Question: I'm developing an e-commerce website and in the cart page I have a table where the user can find all the items that he had add on the cart, but when I display the website in mobiles all the information in the cart table are too compressed so I want to put the product name under the image in CSS.
If someone can help me it will be nice.

'''
<div class="container-table-cart pos-relative">
<div class="wrap-table-shopping-cart bgwhite">
<table class="table-shopping-cart">
<tr class="table-head">
<th class="column-1"></th>
<th class="column-2">{{ 'cart.general.heading_product_name' | t }}</th>
<th class="column-3">{{ 'cart.general.heading_unit_price' | t }}</th>
<th class="column-4 p-l-70">{{ 'cart.general.heading_quantity' | t }}</th>
<th class="column-5">{{ 'cart.general.heading_total' | t }}</th>
</tr>
{% for item in cart.items %}
<tr class="table-row" data-line="{{ forloop.index }}">
<td class="column-1">
<div class="cart-img-product b-rad-4 o-f-hidden">
<a href="{{ item.url }}">
<img src="{{ item | img_url: '90x120' }}" alt="{{ item.title | escape }}" title="{{ item.title | escape }}" class="" />
</a>
</div>
</td>
<td class="column-2">
<a href="{{ item.url }}">{{ item.product.title }}</a>
{% unless item.variant.title contains 'Default' %}
<br />
<small>{{ item.variant.title }}</small>
{% endunless %}
{% if settings.product_quantity_message and item.variant.inventory_management and item.variant.inventory_quantity <= 0 and item.variant.incoming %}
{% assign date = item.variant.next_incoming_date | date: format: 'month_day_year' %}
<br />
<small>{{ 'products.product.will_not_ship_until' | t: date: date }}</small>
{% endif %}
{% assign property_size = item.properties | size %}
{% if property_size > 0 %}
{% for p in item.properties %}
{% if forloop.first %}<br>{% endif %}
{% unless p.last == blank %}
{{ p.first }}:
{% if p.last contains '/uploads/' %}
<a href="{{ p.last }}">{{ p.last | split: '/' | last }}</a>
{% else %}
{{ p.last }}
{% endif %}
<br>
{% endunless %}
{% endfor %}
{% endif %}
</td>
<td class="column-3">{{ item.price | money }}</td>
<td class="column-4">
<div class="flex-w bo5 of-hidden w-size17">
<button class="btn-num-product-down color1 flex-c-m size7 bg8 eff2">
<i class="fs-12 fa fa-minus" aria-hidden="true"></i>
</button>
<input type="number" name="updates[]" id="updates_{{ item.id }}" value="{{ item.quantity }}" min="0" class="size8 m-text18 t-center num-product" data-line="{{ forloop.index }}">
<button class="btn-num-product-up color1 flex-c-m size7 bg8 eff2">
<i class="fs-12 fa fa-plus" aria-hidden="true"></i>
</button>
</div>
</td>
<td class="column-5">{{ item.line_price | money }}</td>
</tr>
{% endfor %}
</table>
'''
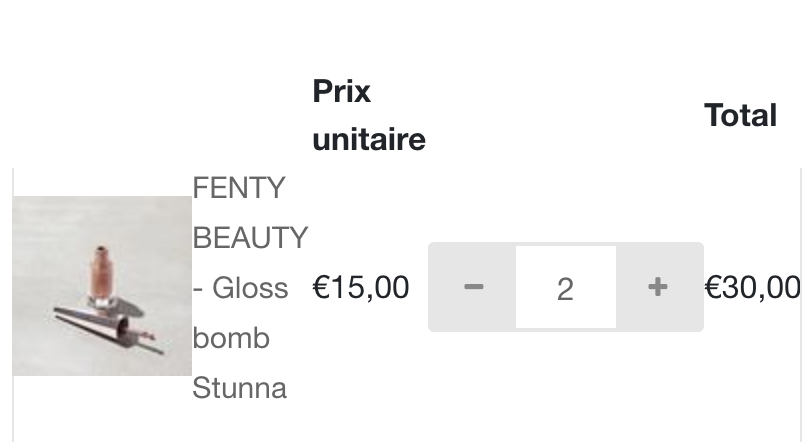
Answer: You could try doing something like this:
'''
.table-center {
text-align: center;
vertical-align: center;
}
table a {
text-decoration: none;
color: black;
display: block;
}
.table-center td {
width: 300px;
}
@media only screen and (min-width: 300px) and (max-width: 723px) {
.table-center td > input {
width: 100px;
}
.table-center img {
width: 50px;
height: auto;
}
.table-center a {
font-size: 0.8rem;
}
}
'''
'''
<table class="table-center">
<tr>
<th>Prix</th>
<th>Unitare</th>
<th>Total</th>
<tr>
<tr>
<td>
<img src="https://via.placeholder.com/150C/O https://placeholder.com/">
<a href="#">FENTY BEAUTY - Gloss Bomb Stunna</a>
</td>
<td>
$30.99
</td>
<td>
<input type="number">
</td>
</tr>
</table>
'''
Also, here's a <URL>